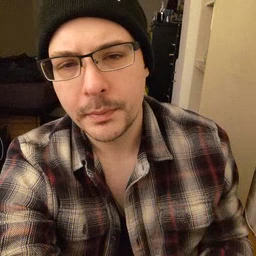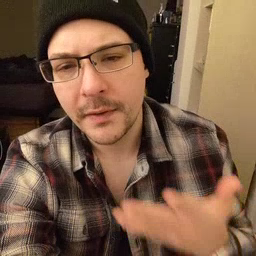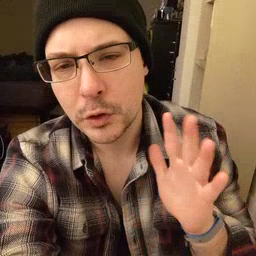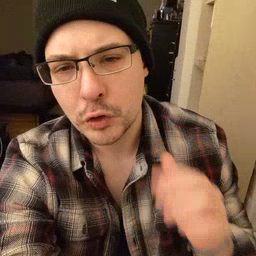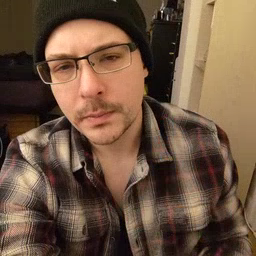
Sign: finish